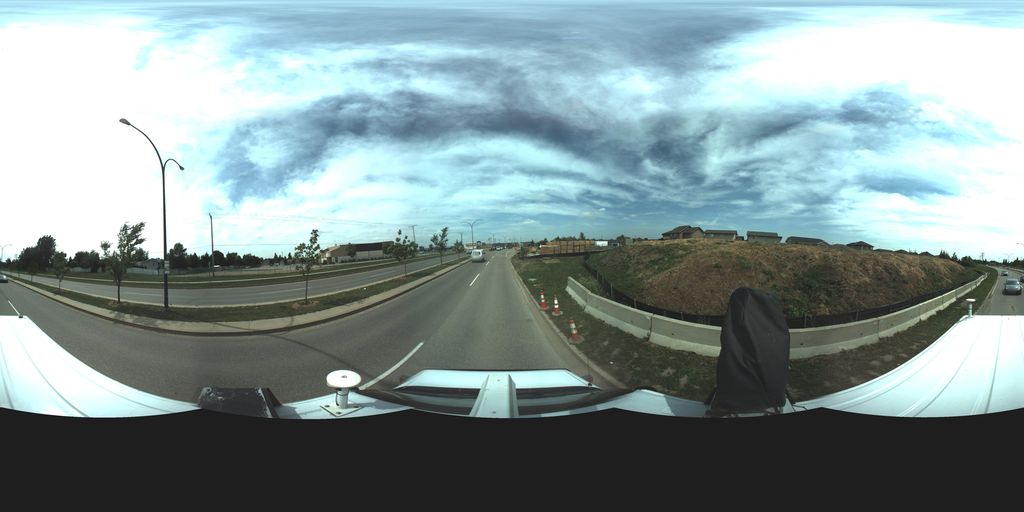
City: saskatoon